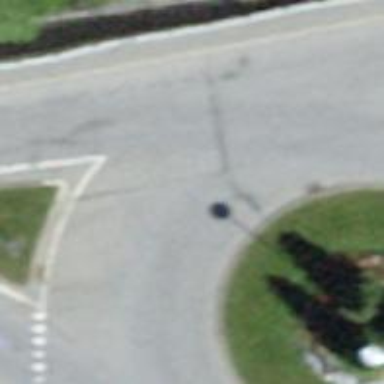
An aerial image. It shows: Roundabout on primary highway.